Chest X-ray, PA view. Patient: 59 years old, sex F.
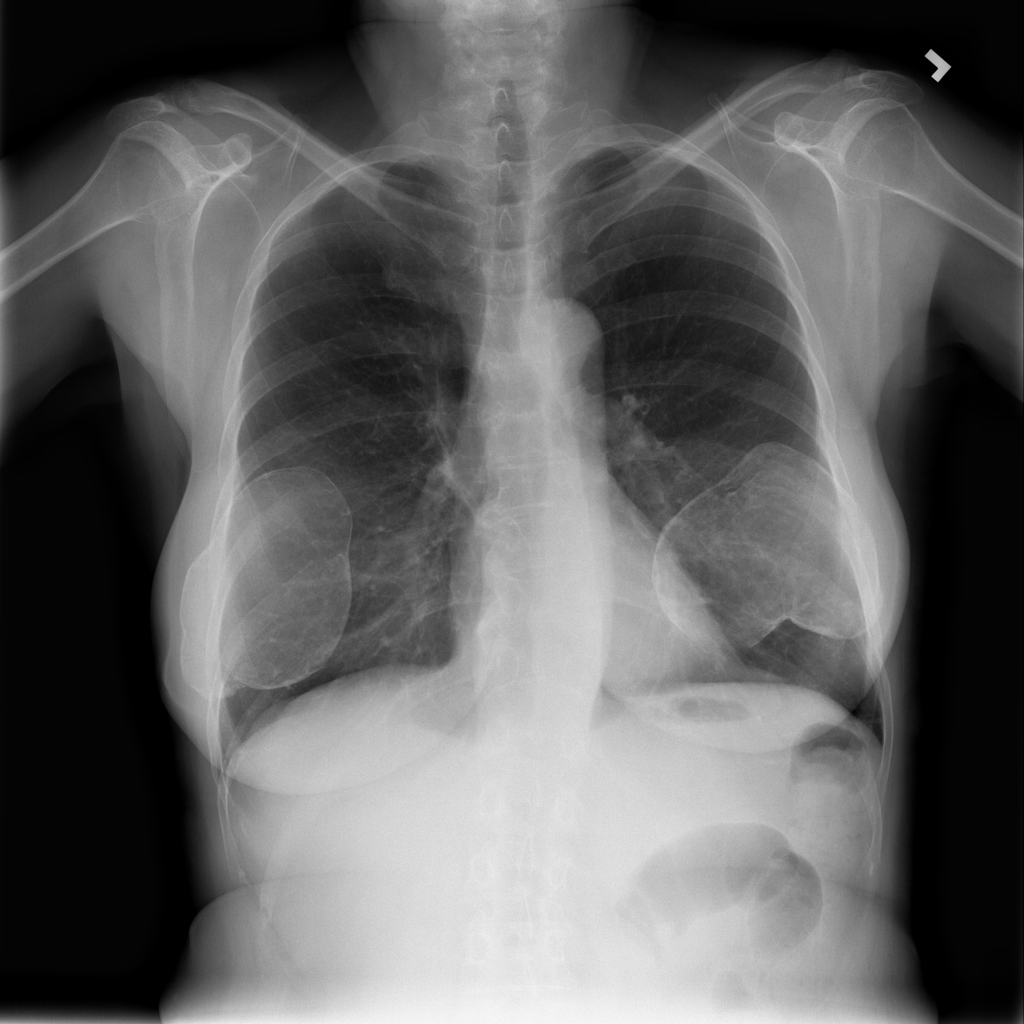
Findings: No Finding